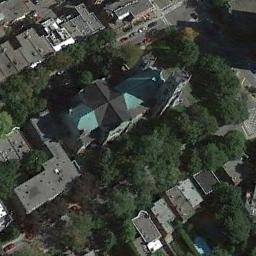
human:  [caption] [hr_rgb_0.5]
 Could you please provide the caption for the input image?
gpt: A church with a blue and gray roof, Surrounded by many trees and surrounded by buildings and vehicles .

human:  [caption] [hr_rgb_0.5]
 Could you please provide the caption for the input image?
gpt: The church is surrounded by some buildings and trees .

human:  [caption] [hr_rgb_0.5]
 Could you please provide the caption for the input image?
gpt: The church with a gray-green cross-shaped roof is surrounded by other buildings and trees .

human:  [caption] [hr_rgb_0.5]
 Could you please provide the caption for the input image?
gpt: This is a church, Surrounded by a thick forest .

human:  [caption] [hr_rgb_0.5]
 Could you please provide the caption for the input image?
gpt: There are numerous trees near the church .